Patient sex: M
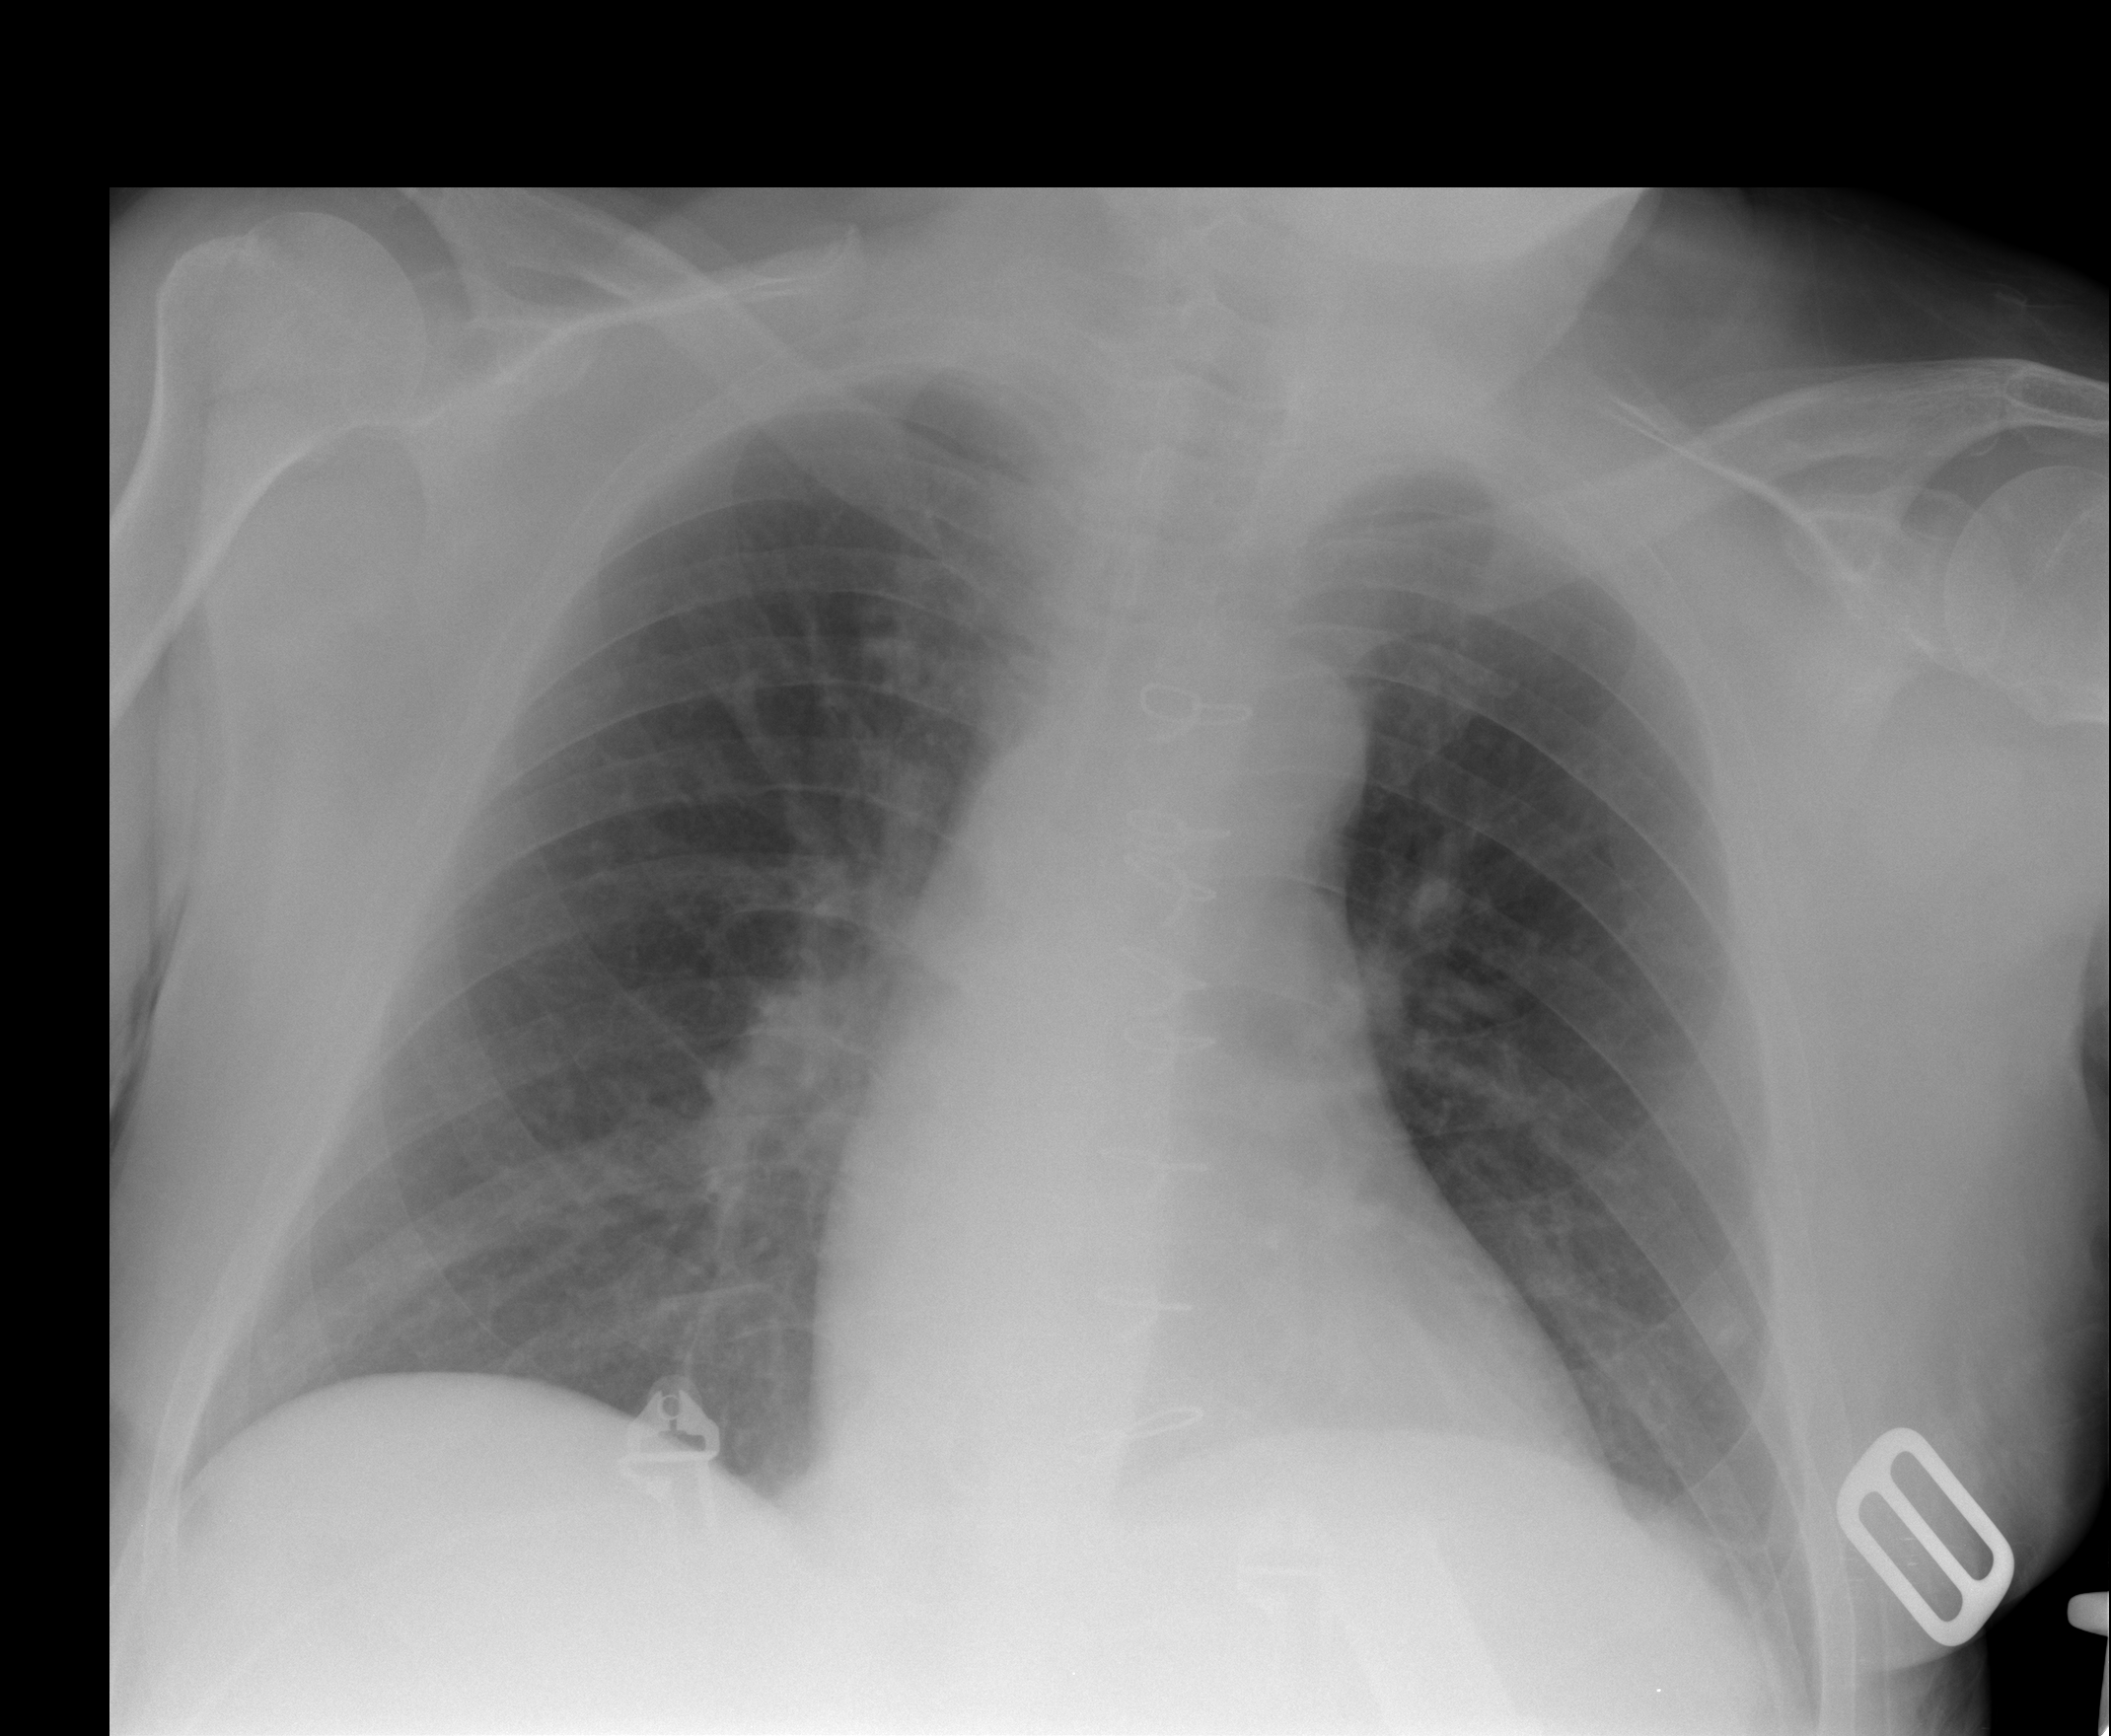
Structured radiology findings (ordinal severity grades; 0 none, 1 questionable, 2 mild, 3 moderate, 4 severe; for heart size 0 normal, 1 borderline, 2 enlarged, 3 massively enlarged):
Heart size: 0
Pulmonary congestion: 2
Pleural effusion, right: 0
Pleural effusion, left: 0
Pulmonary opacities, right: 0
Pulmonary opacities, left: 0
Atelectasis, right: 0
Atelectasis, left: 0